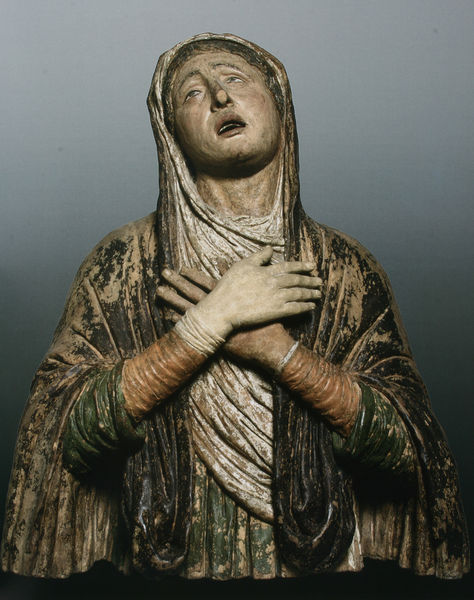
Titel: Weinende Maria
Künstler: Andrea Riccio
Standort: Padua
Institution: Museo d'Arte Medioevale e Moderna
Schlagwörter: blau, gott, hand, haut, himmel, kopf, körper, mann, umhang, weiß, grün, braun, brust, bunt, ellbogen, finger, frau, geste, grau, haar, holz, kleid, mund, nase, schwarz, blick, rot, schleier, tuch, alt, hemd, arm, arme, augen, falten, gesicht, mensch, stein, tod, trauer, hals, hände, kirche, figur, gewand, haare, mantel, mutter, augenbrauen, brustbild, gotik, kinn, renaissance, schultern, traurig, skulptur, statue, kopfbedeckung, farbig, wangen, farbe, vergilbt, ausdruck, gefaltet, kopftuch, detail, büste, melancholie, faltenwurf, plastik, lider, foto, fotografie, oben, photographie, offen, denken, glaube, kreuz, religion, traurigkeit, weinen, beten, gebet, photo, verzweiflung, verschränkt, armband, armreif, zähne, gotisch, jesus, kreuzigung, pieta, leid, leiden, schmerz, flehen, mittelalter, andacht, herz, breit, gefasst, heilig, maria, cape, madonna, magdalena, erinnerung, betend, schrei, holzfigur, fassung, geschnitzt, klagen, sorgen, überkreuzt, kapuze, verzweifelt, offener mund, zahn, frabe, figut, holzskulptur, kreuzigungsgruppe, terakotta, terrakotta, emotion, faltung, gest, beschädigt, kummer, heiligendarstellung, schmutzig, gebärde, verschränkte arme, klage, flehend, schüsselfalten, holzschnitzerei, wehklagen, sakralplastik, langarm, augenaufschlag, gram, gekreuzte hände, ledend, büßer, kreuzen, abgeblättert, emotional, aufschrei, blick nach oben, ertragen, faltenwurt, gestig, schmerzensmutter, stofffarbe, verschränkte amre, manteltuch, knn, ölatik, leidensbild, hände auf der brust